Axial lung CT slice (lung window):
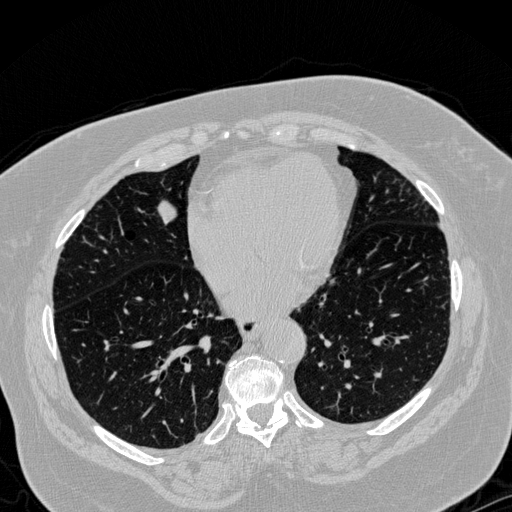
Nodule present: yes
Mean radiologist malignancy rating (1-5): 4